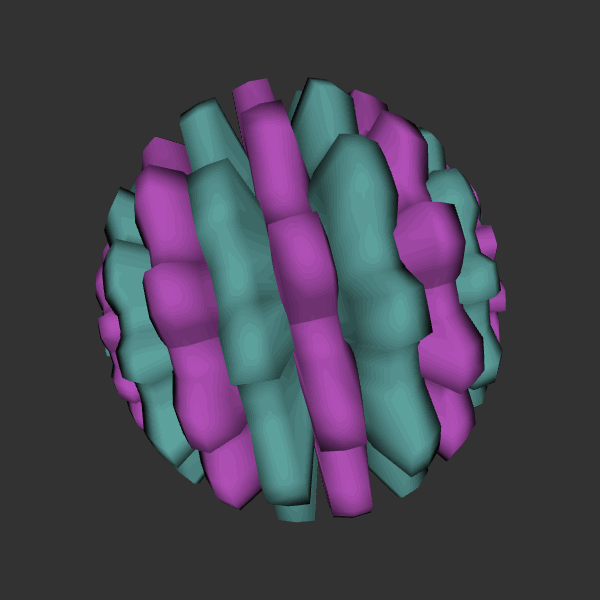
Background: dark